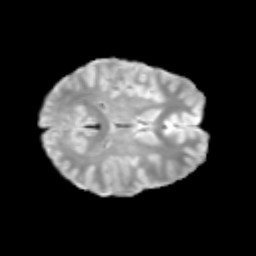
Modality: T2w
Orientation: axial
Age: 10
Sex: female
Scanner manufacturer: siemens
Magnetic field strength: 3 T
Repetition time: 3.8 s
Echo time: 0.07 s